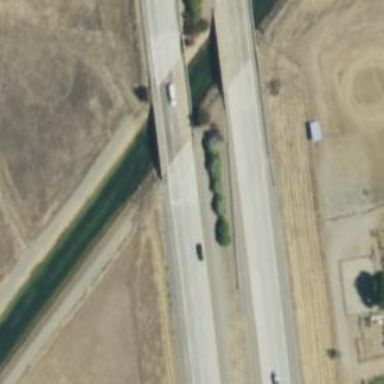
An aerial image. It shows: Motorway bridge.